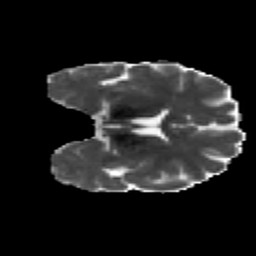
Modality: MD
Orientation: coronal
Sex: female
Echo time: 0.114 s